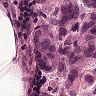
Metastatic tissue present: yes